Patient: sex M, age 42
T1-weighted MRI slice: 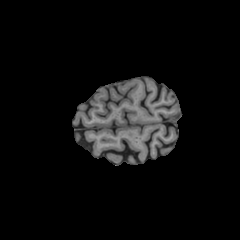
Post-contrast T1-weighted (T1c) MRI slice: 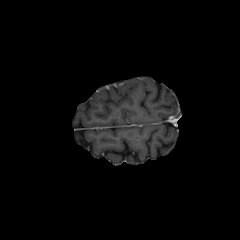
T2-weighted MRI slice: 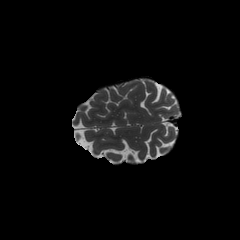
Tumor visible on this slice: no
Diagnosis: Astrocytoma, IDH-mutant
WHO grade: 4